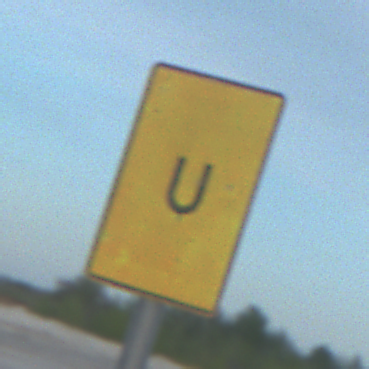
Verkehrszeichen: AnkuendigungOderFortsetzungUmleitungOhnePfeilsymbol
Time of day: SunriseSunset
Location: Outdoor (Beach)
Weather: PartlyCloudy
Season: NotSpecified
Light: Natural